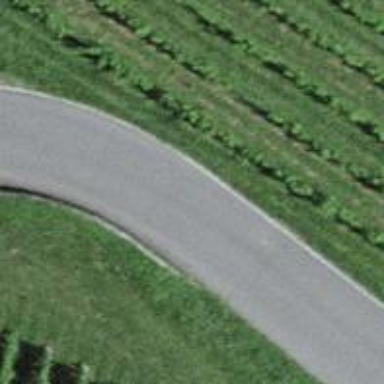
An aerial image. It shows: Unclassified road with asphalt surface.